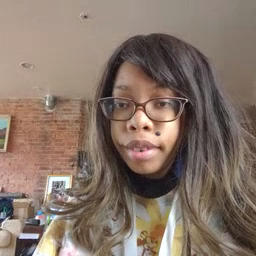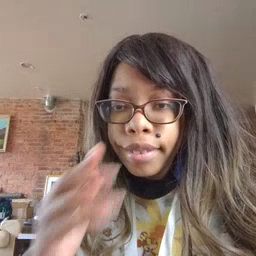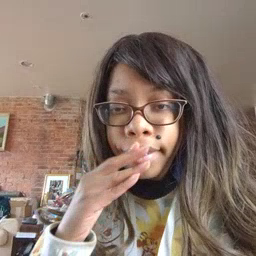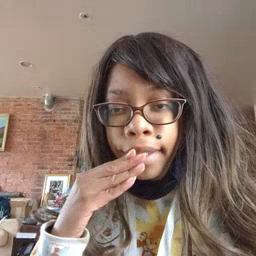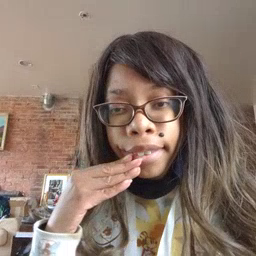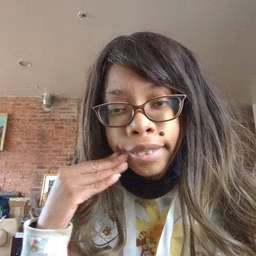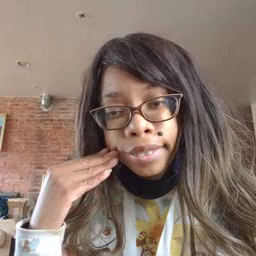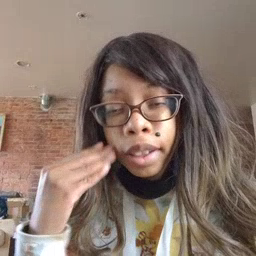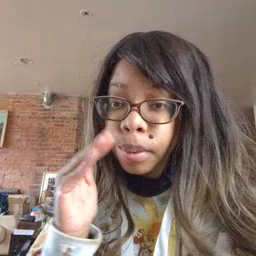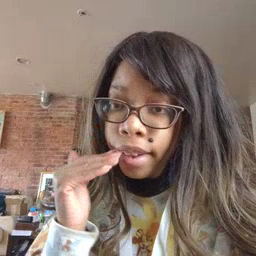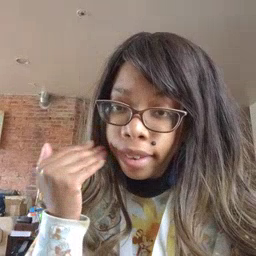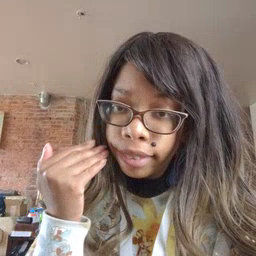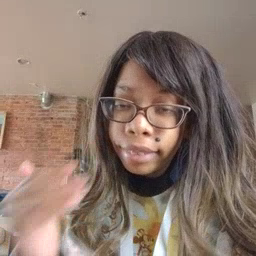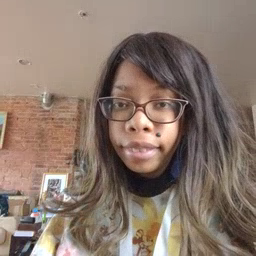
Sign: smile